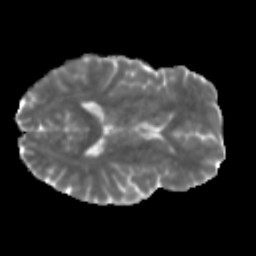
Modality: MD
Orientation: axial
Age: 46
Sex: male
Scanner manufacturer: siemens
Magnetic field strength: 3 T
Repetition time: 5 s
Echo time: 0.092 s